Interaction volume radius: 5 \u00c5
Interaction volume height: 20 \u00c5
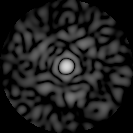
Disorder parameter: 0.8369